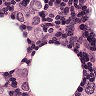
Metastatic tissue present: yes